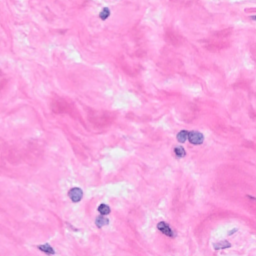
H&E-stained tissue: Breast